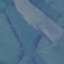
Land use / land cover class: Pasture